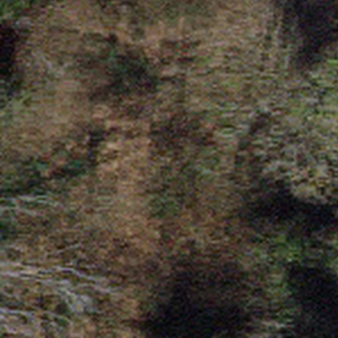
Label: other